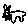
Label: cat